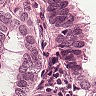
Metastatic tissue present: yes